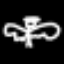
Label: angel